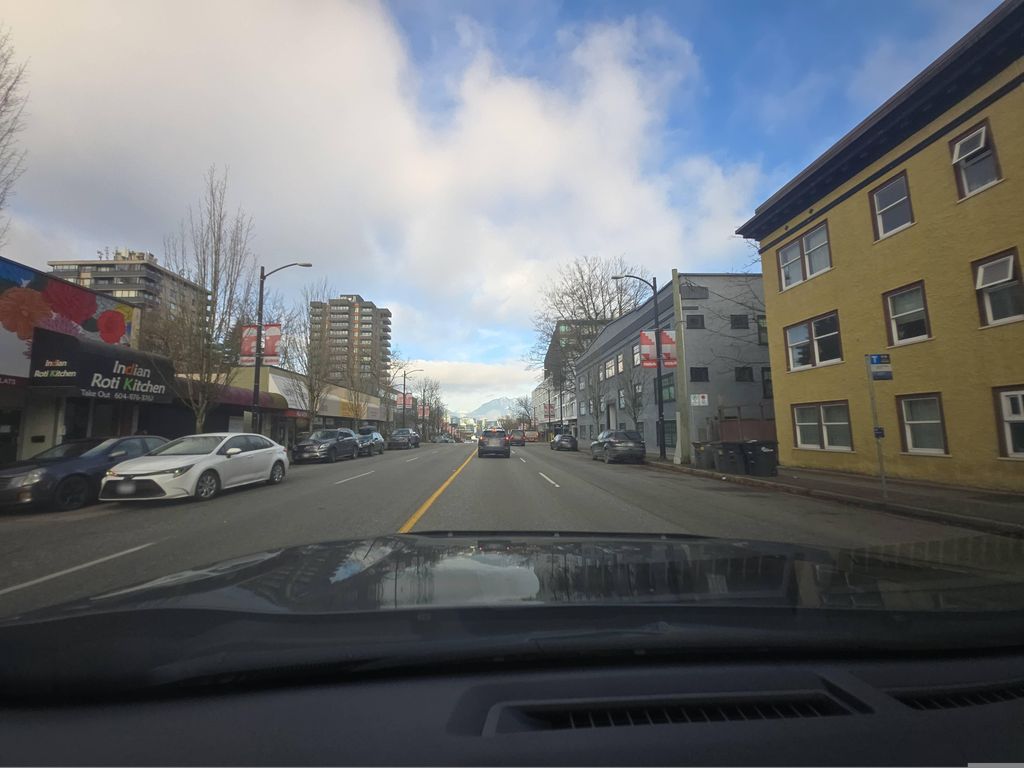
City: vancouver